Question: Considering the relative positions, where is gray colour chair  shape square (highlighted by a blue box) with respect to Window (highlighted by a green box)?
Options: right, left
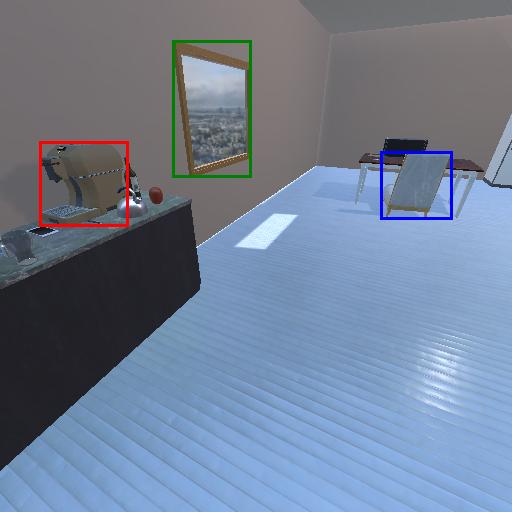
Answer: right